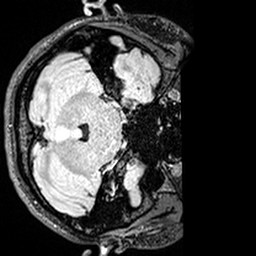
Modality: FLAIR
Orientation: axial
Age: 20
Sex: female
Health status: healthy
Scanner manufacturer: siemens
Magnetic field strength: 3 T
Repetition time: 5 s
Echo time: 0.388 s